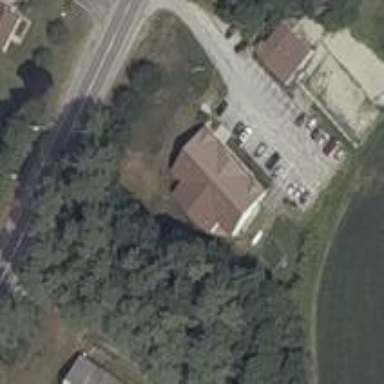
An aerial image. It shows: Veterinary facility.